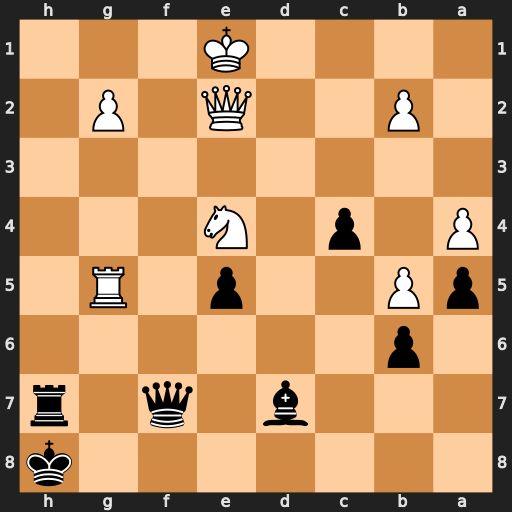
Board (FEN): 7k/3b1q1r/1p6/pP2p1R1/P1p1N3/8/1P2Q1P1/4K3
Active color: b
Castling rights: -
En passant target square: -
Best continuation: Rh1+ Kd2 Qf4+ Qe3 Rd1+ Kxd1 Qxe3